Question: How can i achieve a radial wipe animation in CSS3 or JS?
It's seems so simple but I can't figure it out.

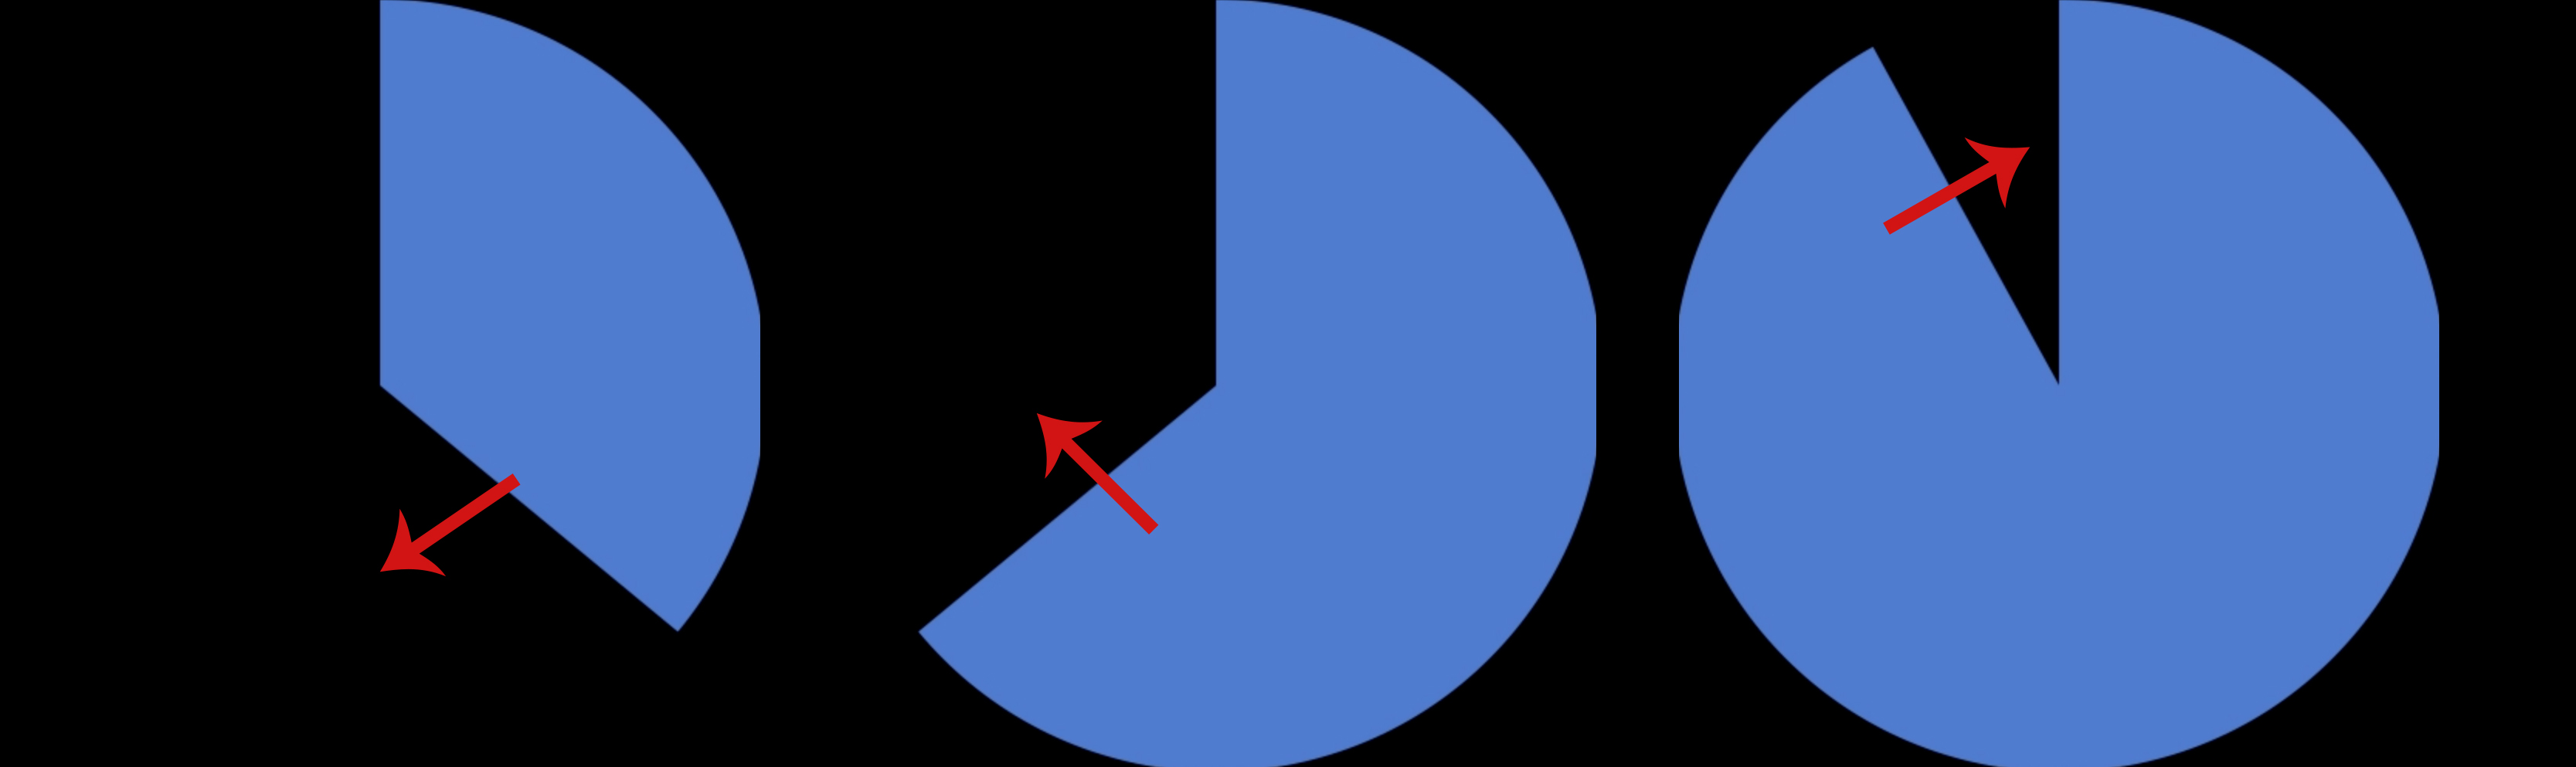
Answer: Here's a basic way of doing it using jQuery. There may be plug-ins available that would simplify this.
<URL>
'''
<svg xmlns="http://www.w3.org/2000/svg"
xmlns:xlink="http://www.w3.org/1999/xlink" version="1.1">
<!-- 0 degrees arc -->
<path d="M100,100 v-100 a100,100 0 0,1 0,0 z"
id="circle-wipe" fill="#999" stroke-width="0" />
</svg>
'''
'''
svg {
width: 200px;
height: 200px;
}
'''
'''
// Utility function for drawing the circle arc
function drawCircleArc(elem, angle) {
var endAngleDeg = angle - 90;
var endAngleRad = (endAngleDeg * Math.PI) / 180;
var largeArcFlag = (angle < 180 ? '0' : '1');
var endX = Math.cos(endAngleRad) * 100;
var endY = 100 + (Math.sin(endAngleRad) * 100);
var data = 'M100,100 v-100 a100,100 0 ' + largeArcFlag + ',1 ' +
endX + ',' + endY + ' z';
$(elem).attr('d', data);
}
// Code for running the animation
var arcAngle = 0; // Starts at 0, ends at 360
var arcAngleBy = 10; // Degrees per frame
var arcAngleDelay = 50; // Duration of each frame in msec
function updateCircleWipe() {
arcAngle += arcAngleBy;
drawCircleArc('#circle-wipe', arcAngle);
if (arcAngle < 360) {
setTimeout(function(){ updateCircleWipe(); }, arcAngleDelay);
}
}
setTimeout(function(){ updateCircleWipe(); }, arcAngleDelay);
'''
- <URL>